Question: When user enters login details and next page loads,layout becomes as in below pic.

Whole app layout breaks and view comes down by the size of onscreen keyboard. This stays there unless u change the orientation or do tapping couple of times.
This happens only on login page because there is full screen image in background.
Below is the preference in my config.xml file
'''
<preference name="android-windowSoftInputMode" value="stateHidden|adjustResize"/>
'''
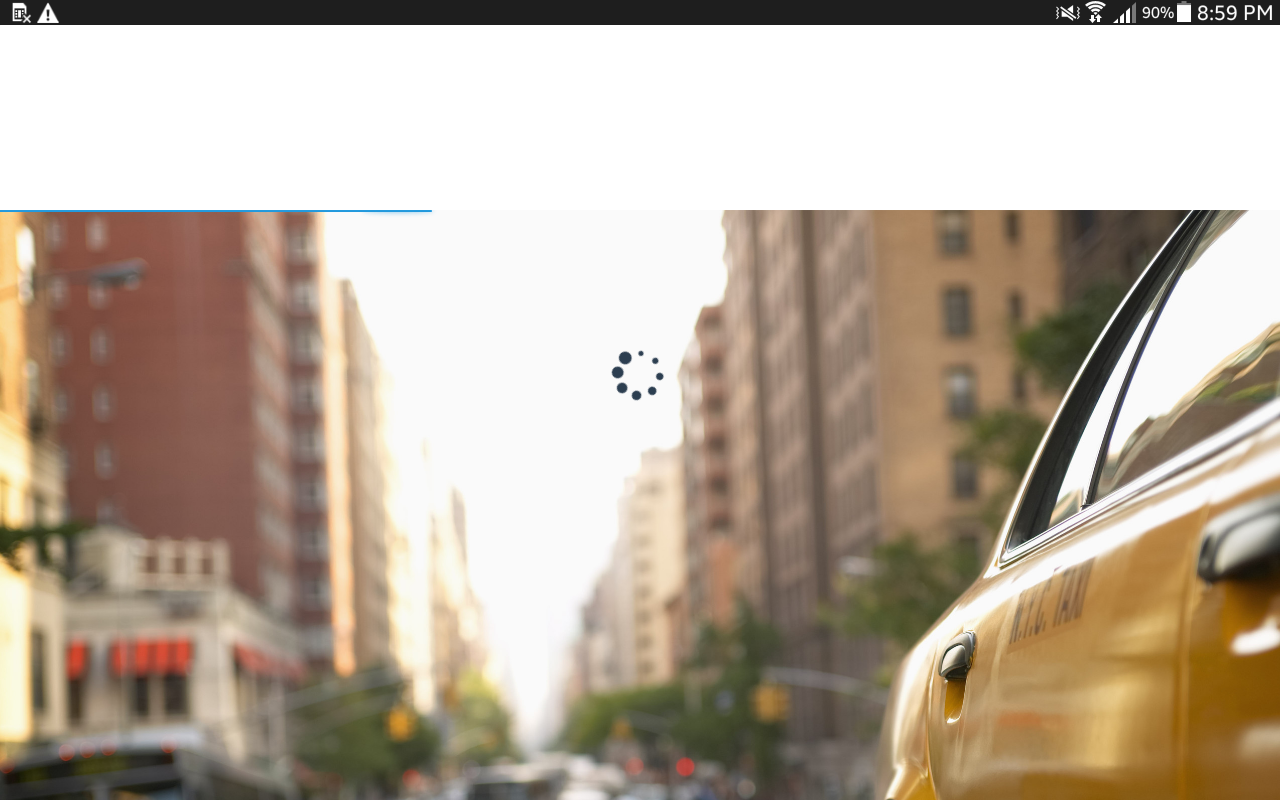
Answer: Use window.scrollTo(0.0); on the login click method .